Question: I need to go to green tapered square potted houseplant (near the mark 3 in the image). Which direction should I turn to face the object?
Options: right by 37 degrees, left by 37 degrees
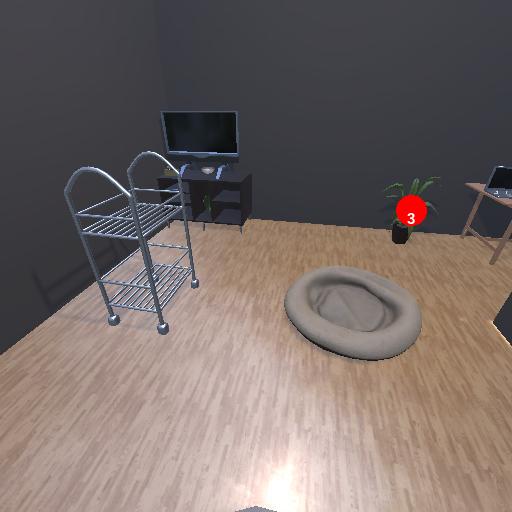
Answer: right by 37 degrees